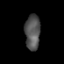
Tissue: prostate
Cell type: T cells
Senescence score: 0.8603
Nuclear area (px): 527
Mean DAPI intensity: 83.169